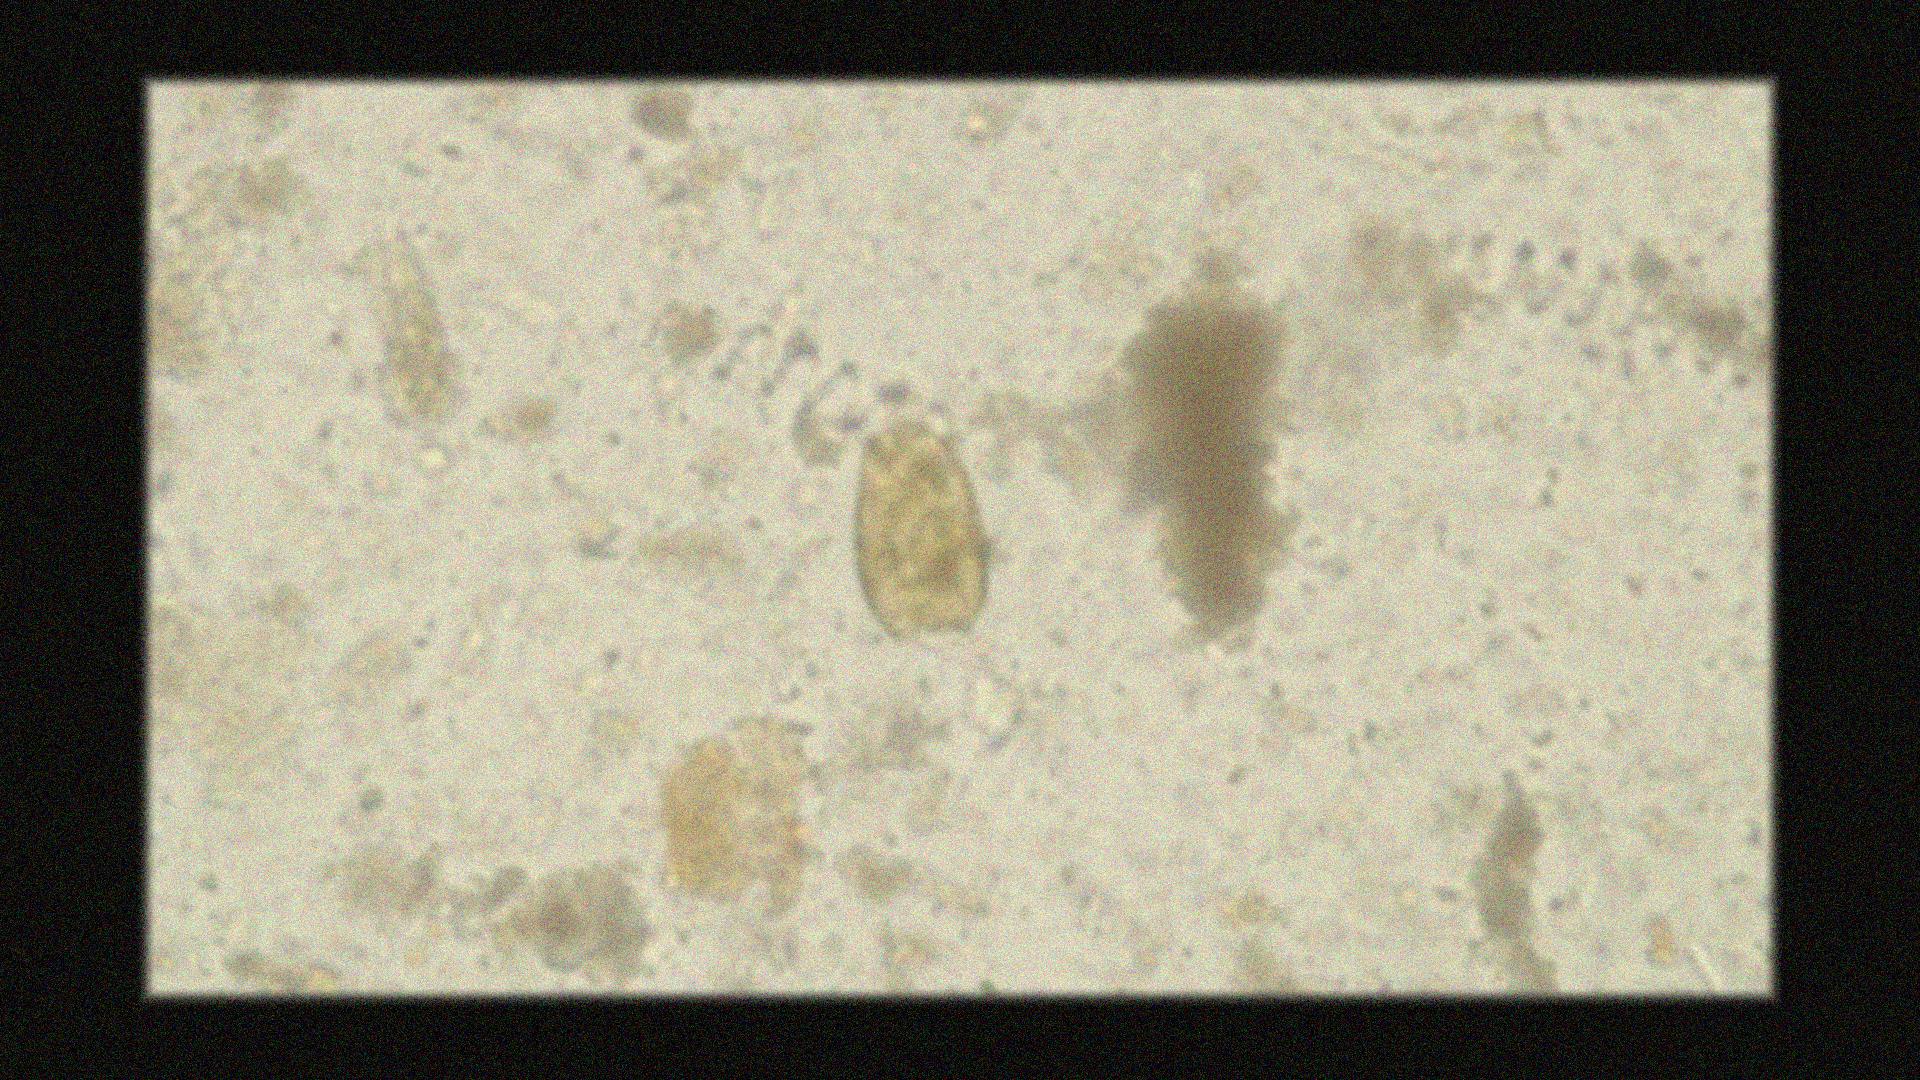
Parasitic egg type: Paragonimus spp